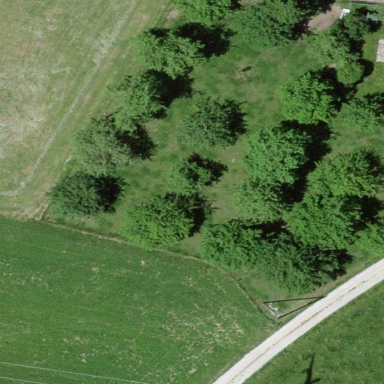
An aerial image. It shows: Orchard.